Field crop: tomato
Growth stage: 2
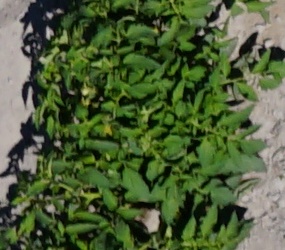
Species: tomato